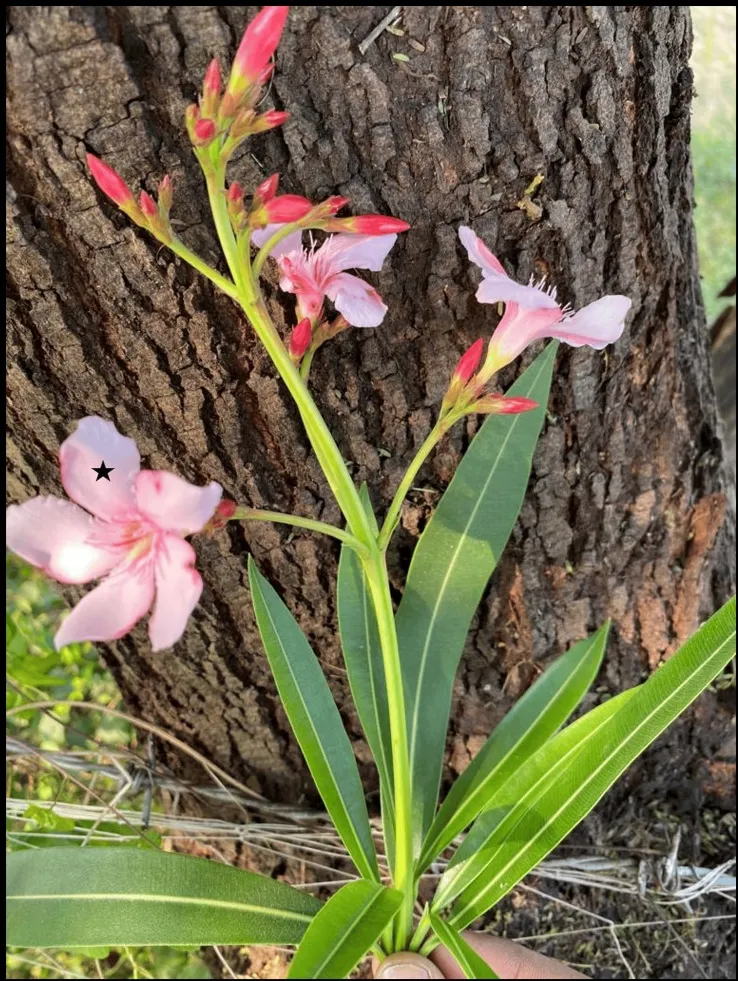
Flowers grown in the garden of case 2. Oleander (Nerium oleander) flower (black star) grown in her garden.
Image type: radiology (ct)